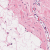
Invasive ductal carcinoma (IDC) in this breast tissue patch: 0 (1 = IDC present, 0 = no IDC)